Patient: sex M, age 47
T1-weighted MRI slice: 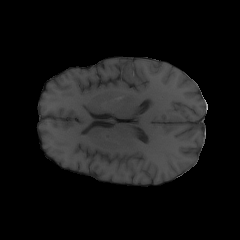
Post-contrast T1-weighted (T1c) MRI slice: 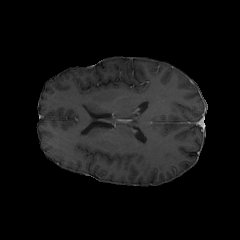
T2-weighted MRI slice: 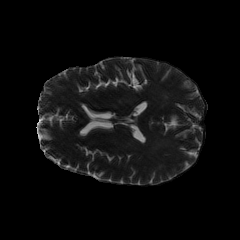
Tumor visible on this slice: no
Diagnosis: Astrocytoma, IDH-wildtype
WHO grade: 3